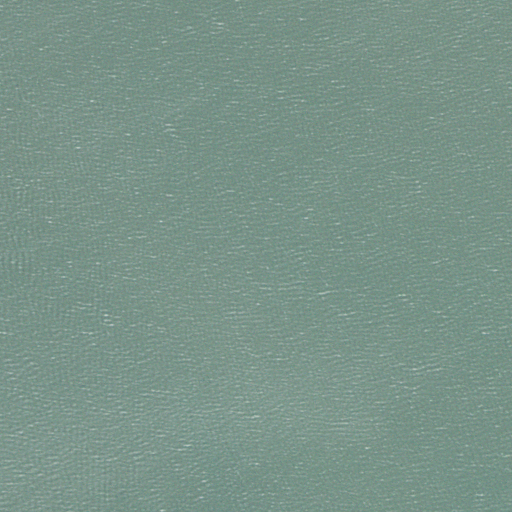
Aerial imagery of island in North Carolina named Simons Island containing only open water